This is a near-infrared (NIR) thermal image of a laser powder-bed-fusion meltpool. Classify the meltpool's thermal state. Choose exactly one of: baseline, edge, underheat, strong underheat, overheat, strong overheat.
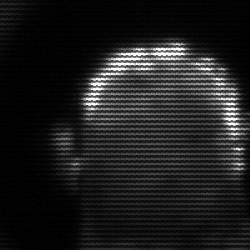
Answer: strong underheat